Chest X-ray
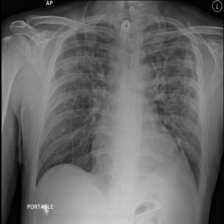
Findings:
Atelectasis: negative
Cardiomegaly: negative
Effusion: negative
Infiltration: positive
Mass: negative
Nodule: negative
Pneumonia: negative
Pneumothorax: negative
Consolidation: negative
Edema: negative
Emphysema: negative
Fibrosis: negative
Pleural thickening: negative
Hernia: negative